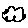
Label: cloud